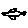
Label: bird